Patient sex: M
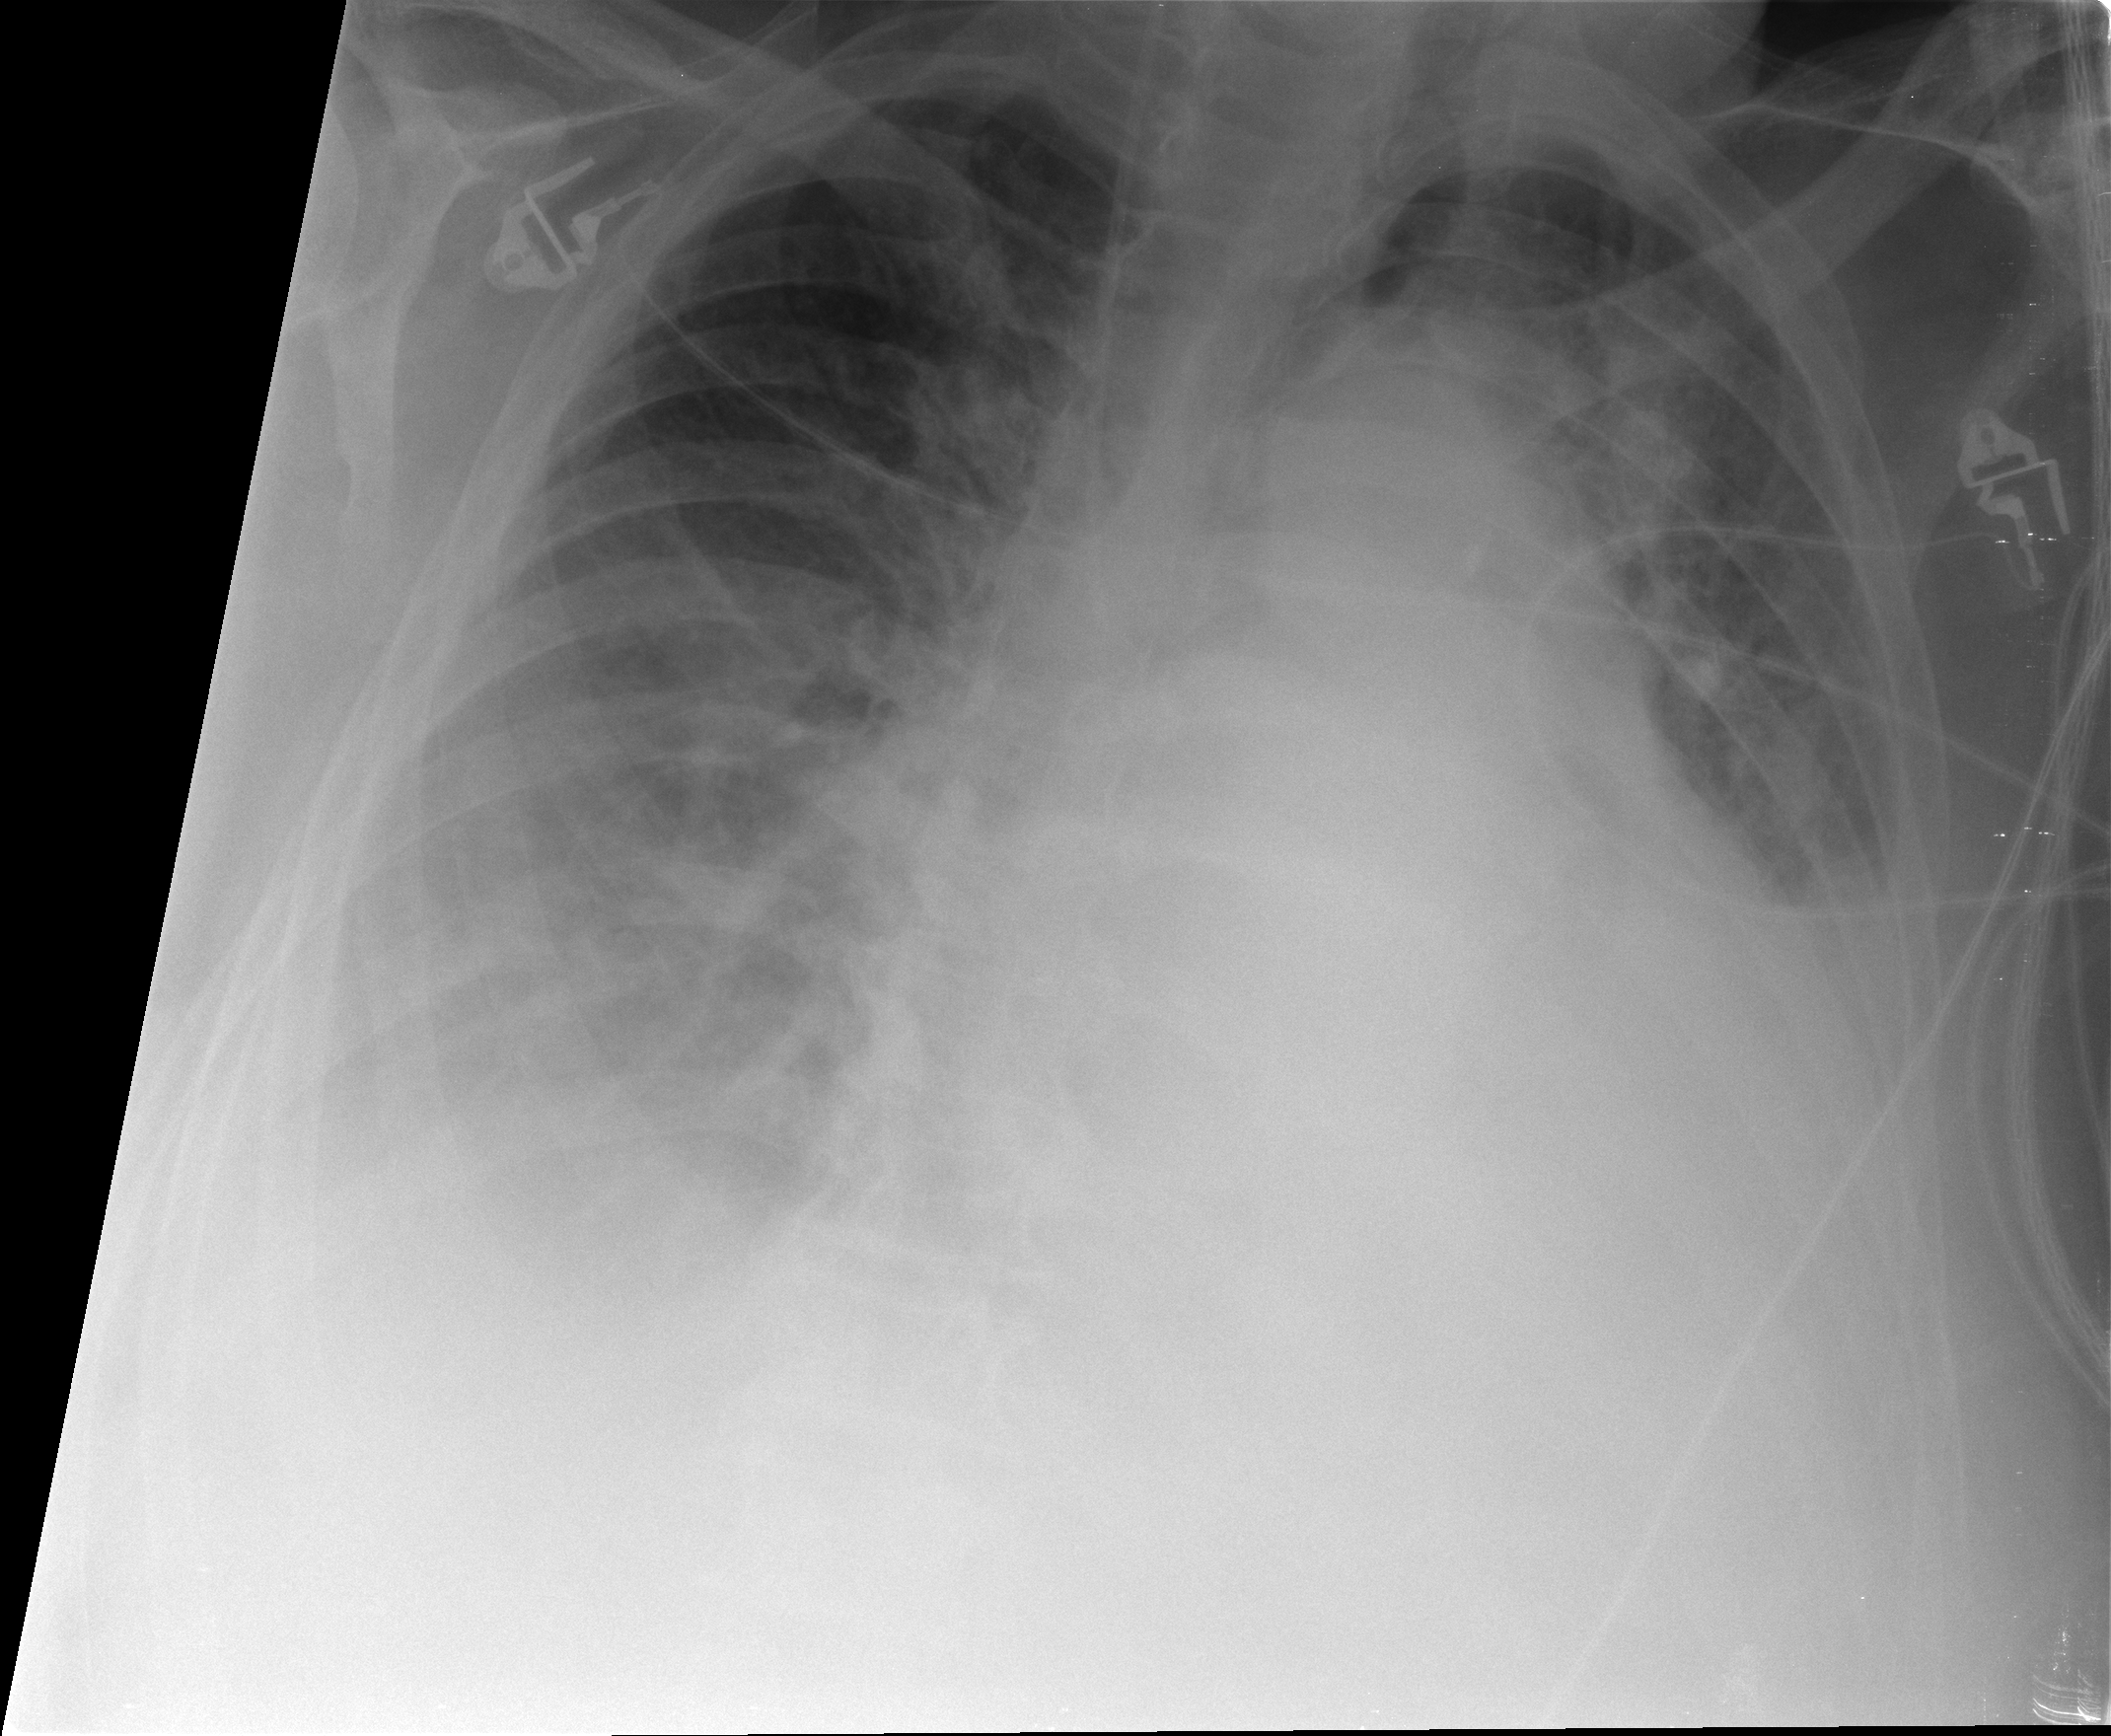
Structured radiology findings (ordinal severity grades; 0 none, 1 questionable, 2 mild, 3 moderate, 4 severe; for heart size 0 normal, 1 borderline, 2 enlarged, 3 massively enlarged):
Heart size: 2
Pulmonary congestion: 2
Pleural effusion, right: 3
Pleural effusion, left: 2
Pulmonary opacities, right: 1
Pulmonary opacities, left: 2
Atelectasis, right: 2
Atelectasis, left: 2